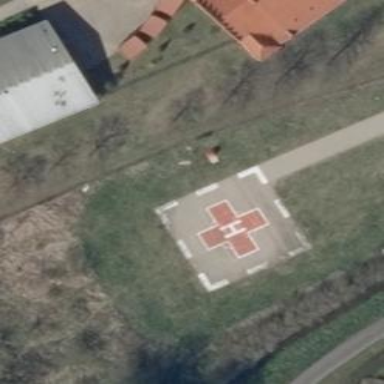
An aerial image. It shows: Image of helipad at airport.